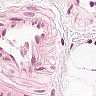
Metastatic tissue present: no